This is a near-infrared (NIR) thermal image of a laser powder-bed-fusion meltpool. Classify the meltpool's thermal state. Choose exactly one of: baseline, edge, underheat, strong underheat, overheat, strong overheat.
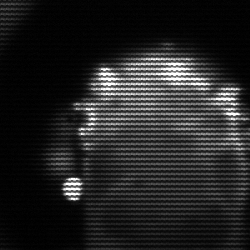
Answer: baseline